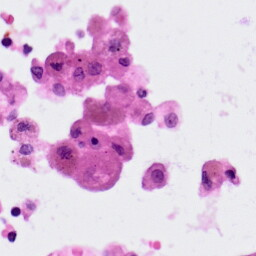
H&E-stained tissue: Lung